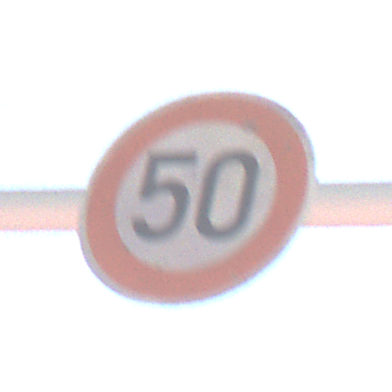
Verkehrszeichen: Geschwindigkeit50
Umgebung: Outdoor, Nature
Tageszeit: Midday
Wetter: Clear
Licht: Natural
Jahreszeit: NotSpecified
Kontrast: HighContrast